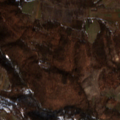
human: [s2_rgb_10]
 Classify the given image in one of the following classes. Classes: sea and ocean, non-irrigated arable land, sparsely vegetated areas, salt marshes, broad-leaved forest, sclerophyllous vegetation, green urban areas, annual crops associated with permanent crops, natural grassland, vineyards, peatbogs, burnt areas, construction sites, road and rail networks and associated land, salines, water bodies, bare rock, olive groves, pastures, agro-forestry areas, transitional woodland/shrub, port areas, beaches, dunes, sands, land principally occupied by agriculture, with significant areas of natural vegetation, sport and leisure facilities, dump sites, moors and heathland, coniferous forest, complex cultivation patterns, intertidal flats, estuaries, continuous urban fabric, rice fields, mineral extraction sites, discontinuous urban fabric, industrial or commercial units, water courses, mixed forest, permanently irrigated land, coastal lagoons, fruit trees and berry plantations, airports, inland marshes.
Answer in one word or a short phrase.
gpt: fruit trees and berry plantations, complex cultivation patterns, land principally occupied by agriculture, with significant areas of natural vegetation, broad-leaved forest, transitional woodland/shrub